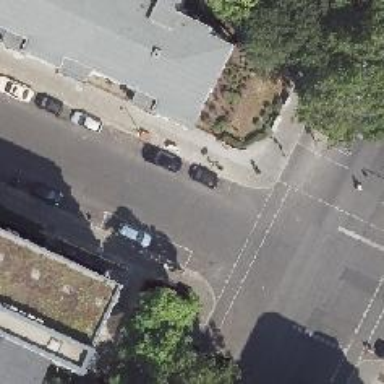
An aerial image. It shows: Unmarked crossing with left kerb extension.